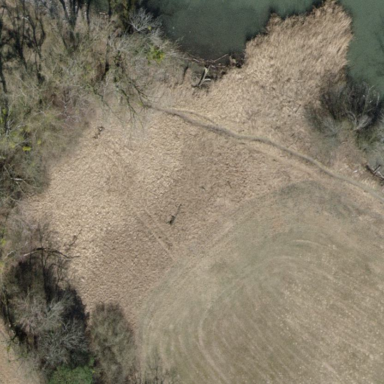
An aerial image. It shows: Reedbed wetland area.